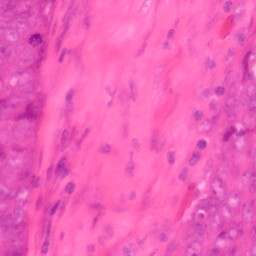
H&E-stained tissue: Colon